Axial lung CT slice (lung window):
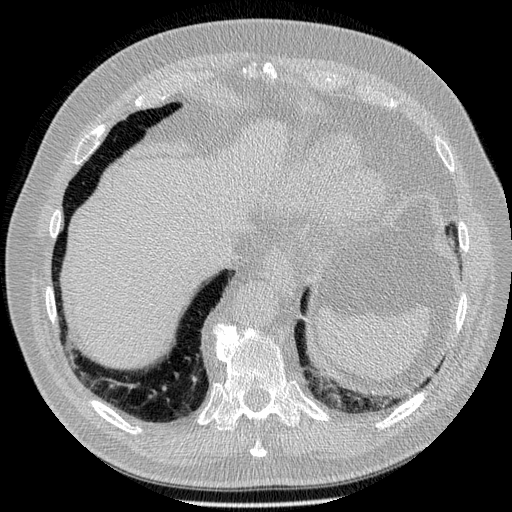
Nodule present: no